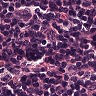
Metastatic tissue present: no